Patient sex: F
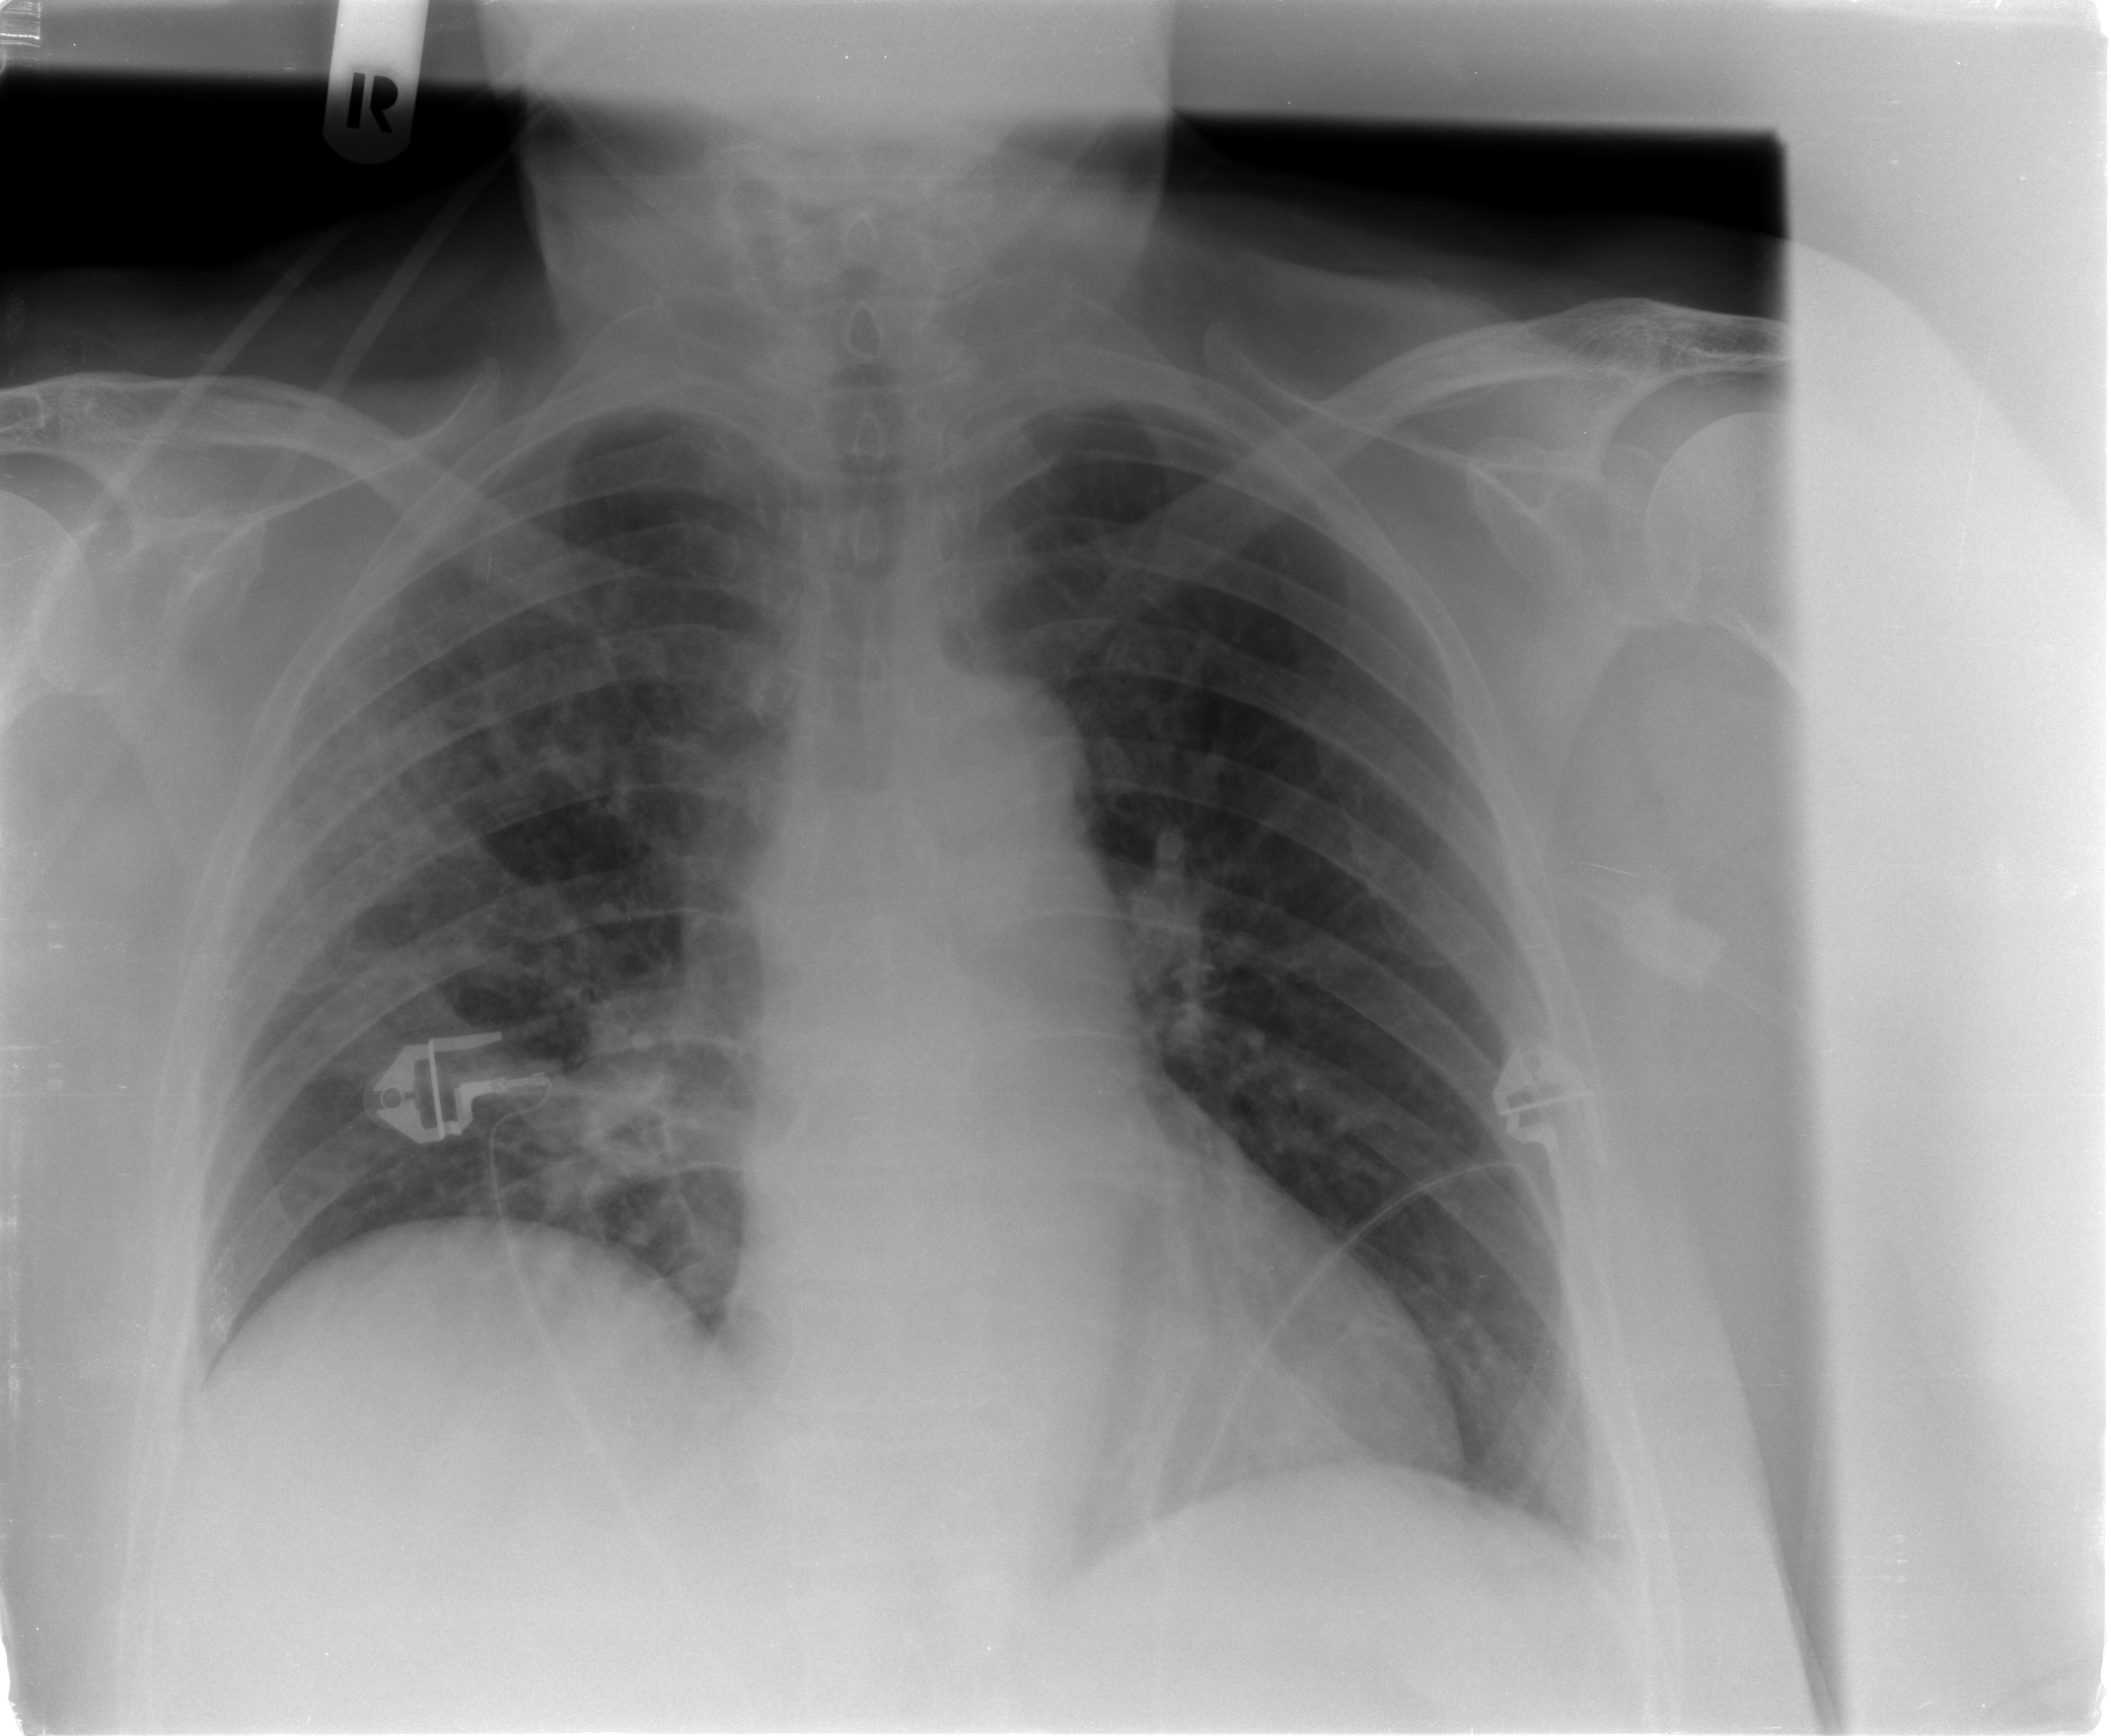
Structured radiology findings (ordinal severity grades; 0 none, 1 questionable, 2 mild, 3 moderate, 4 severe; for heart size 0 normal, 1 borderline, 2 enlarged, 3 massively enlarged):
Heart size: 0
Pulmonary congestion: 2
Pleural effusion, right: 0
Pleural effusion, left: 0
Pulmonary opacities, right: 2
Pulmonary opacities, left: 0
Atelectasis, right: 0
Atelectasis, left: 0